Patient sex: M
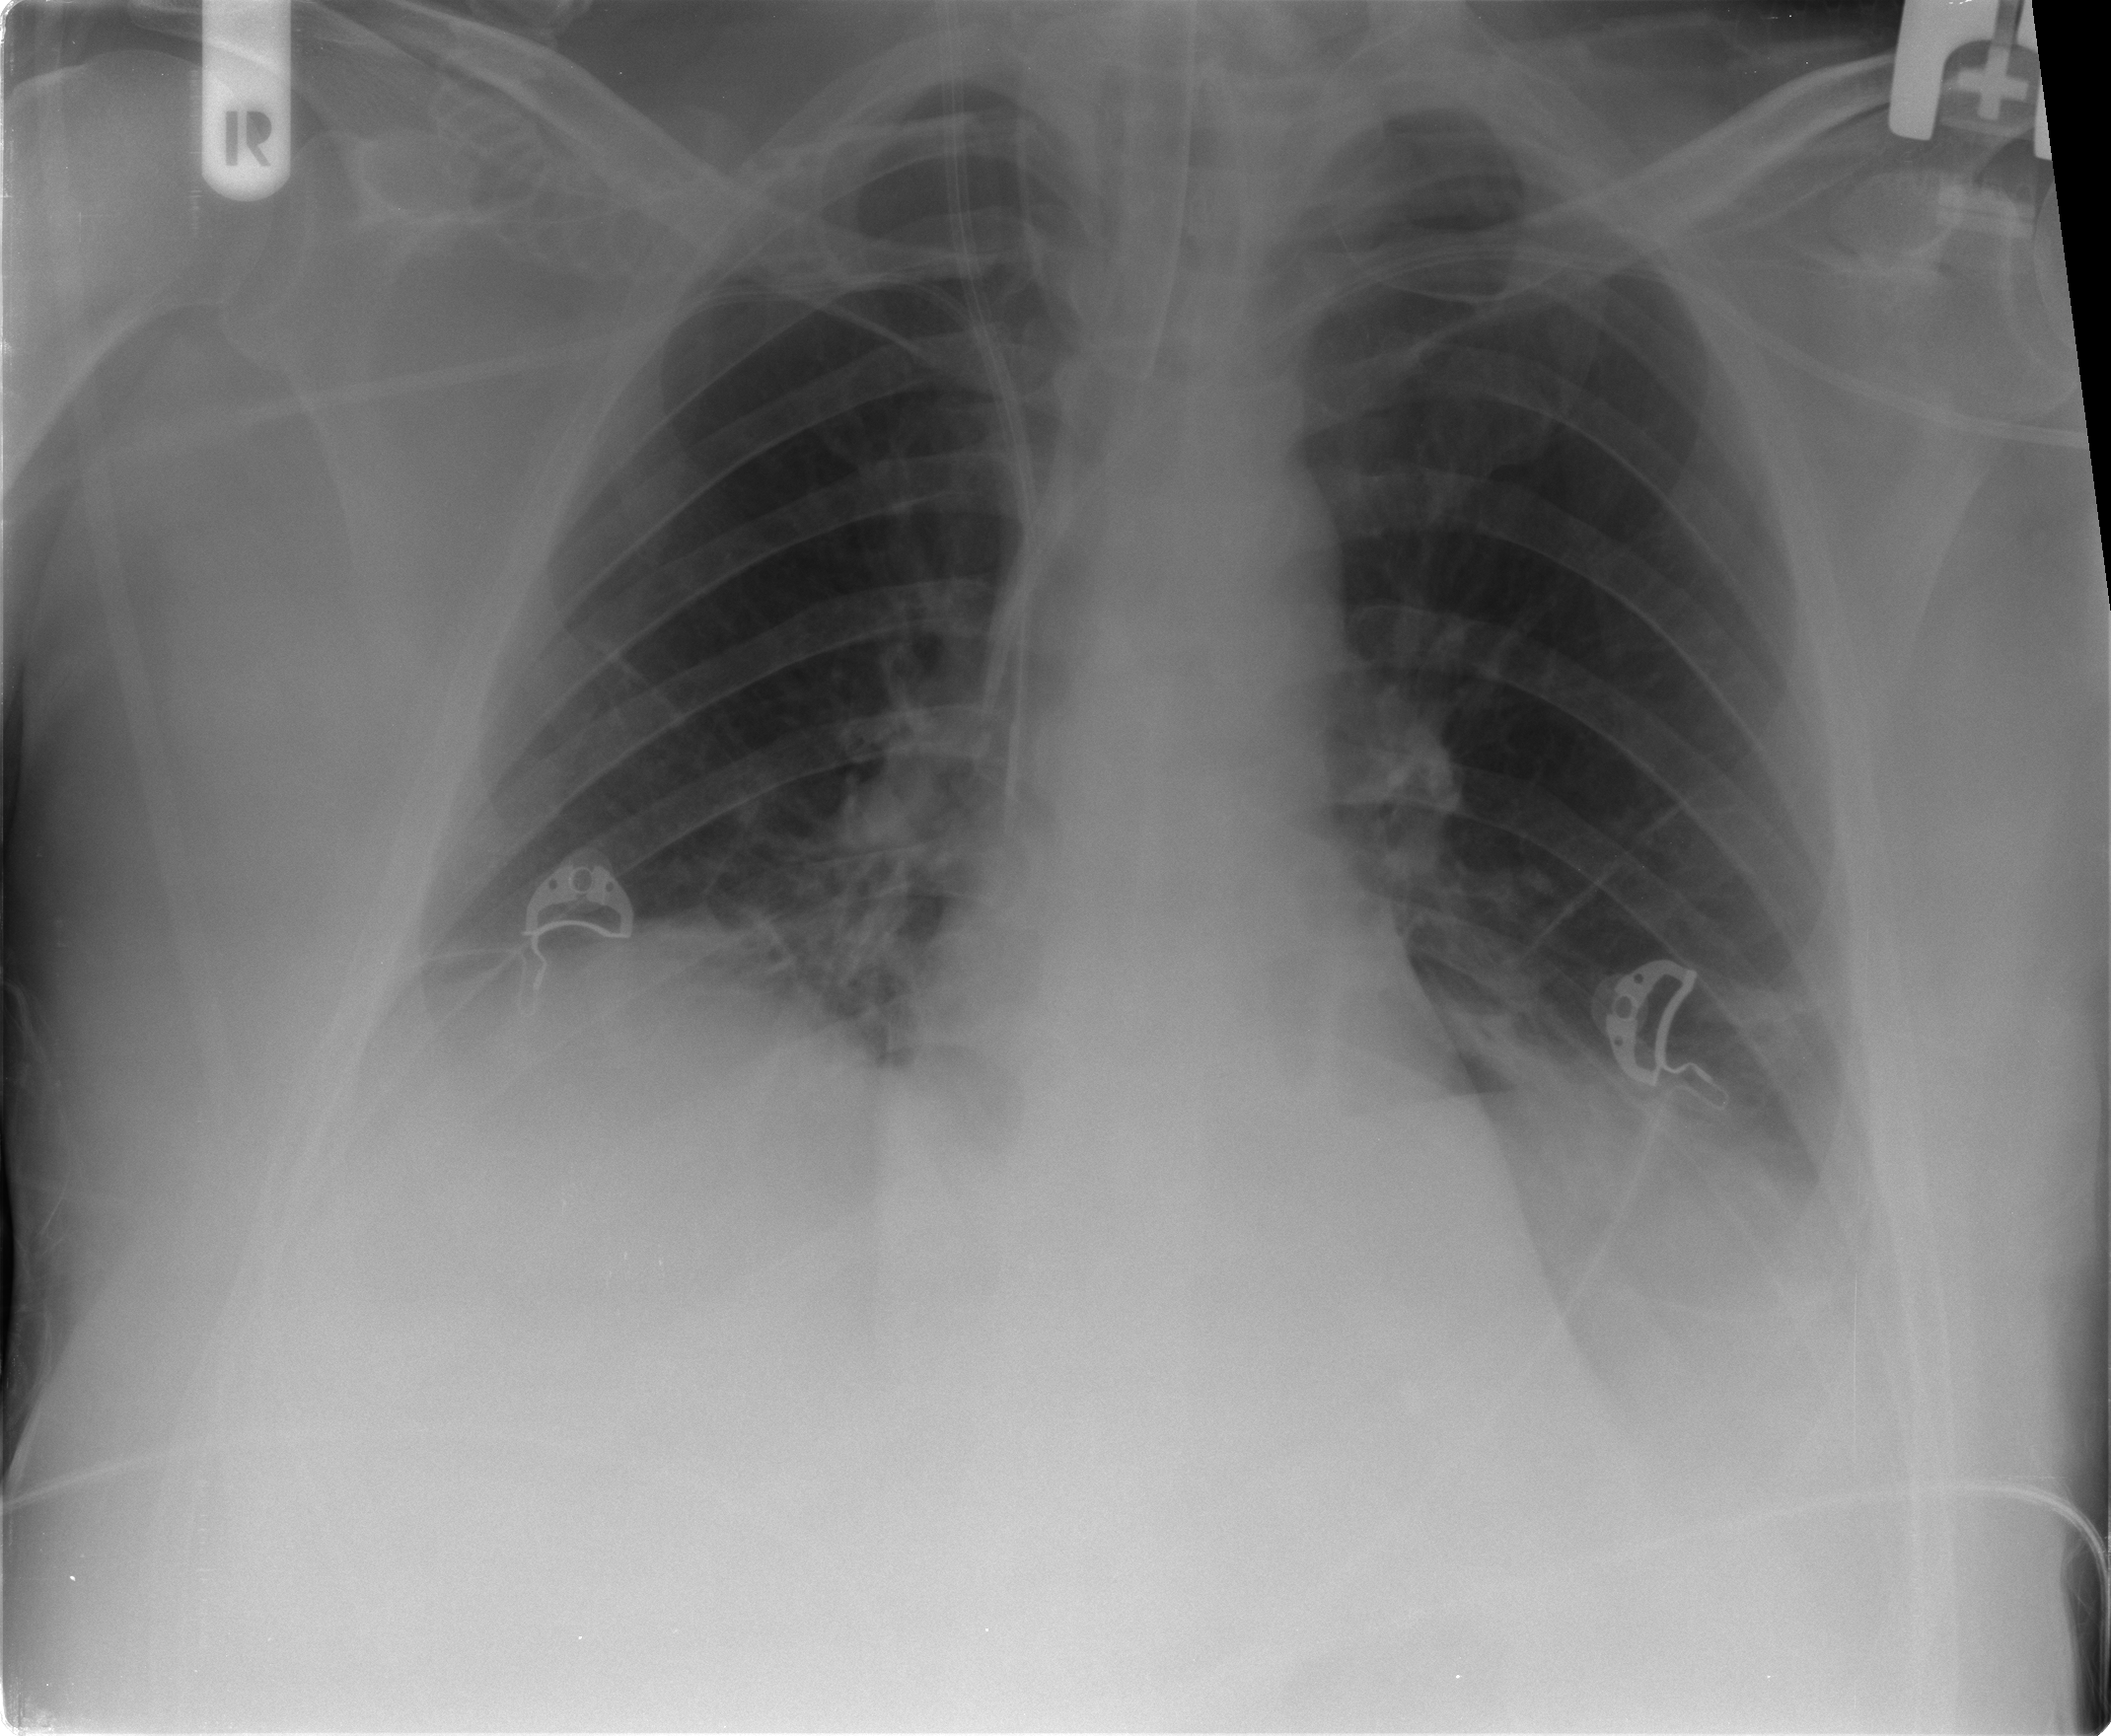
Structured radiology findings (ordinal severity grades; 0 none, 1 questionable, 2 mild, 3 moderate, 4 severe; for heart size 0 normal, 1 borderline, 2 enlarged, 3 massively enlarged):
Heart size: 0
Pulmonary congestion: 1
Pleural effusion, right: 1
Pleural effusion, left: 2
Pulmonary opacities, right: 0
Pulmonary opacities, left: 0
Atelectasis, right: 2
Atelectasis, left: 2